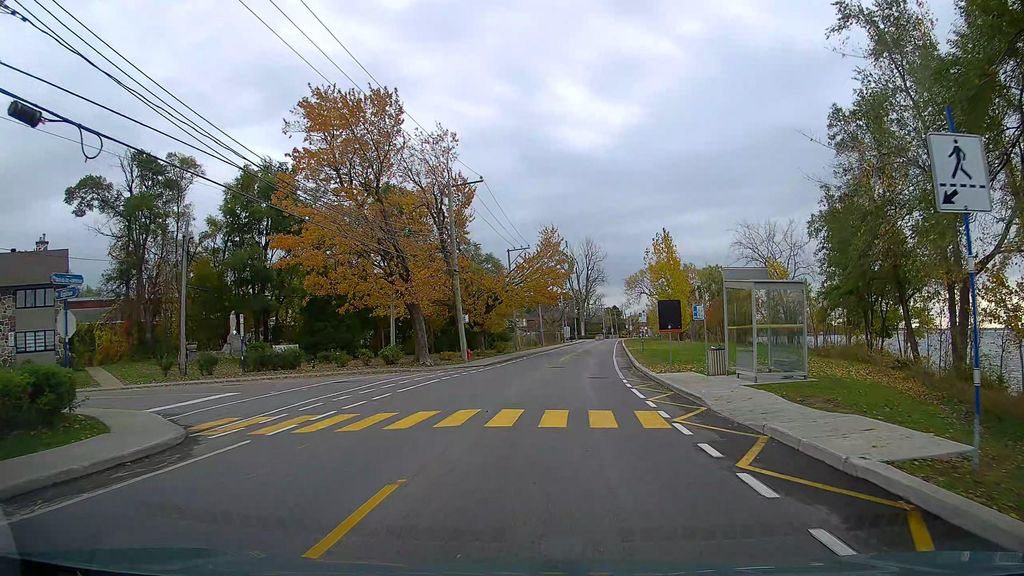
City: montreal